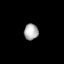
Tissue: lung
Cell type: Endothelial cells
Senescence score: 0.5614
Nuclear area (px): 220
Mean DAPI intensity: 175.591